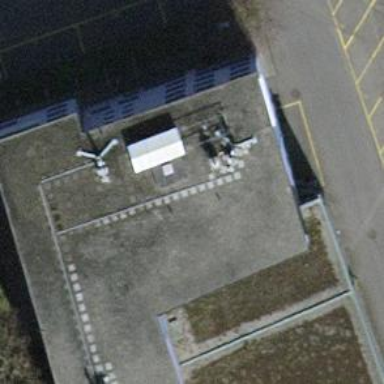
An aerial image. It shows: Office building.